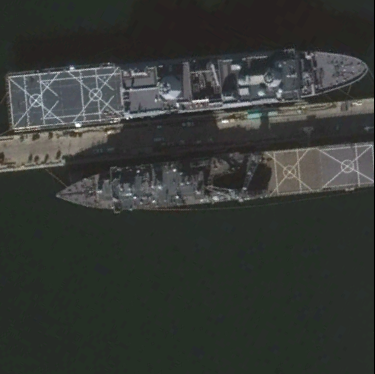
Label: combat